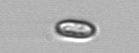
Label: pennate